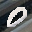
Label: 0